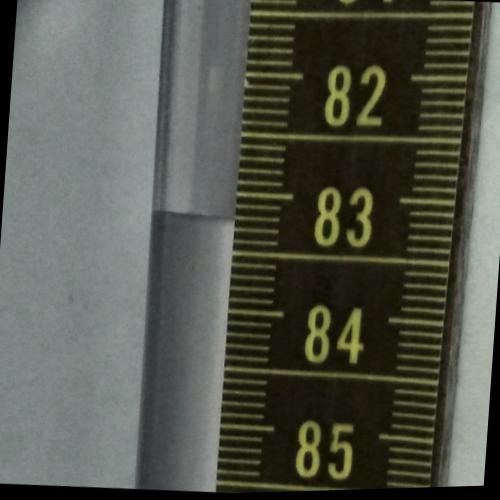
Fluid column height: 83.2 cm